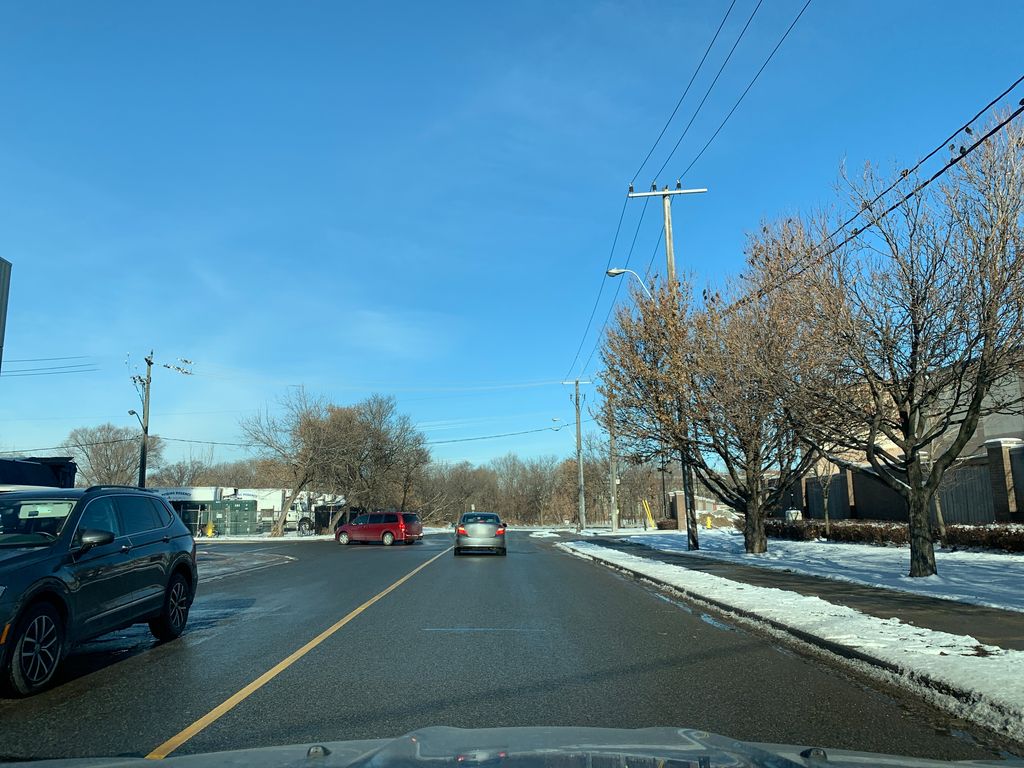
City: toronto